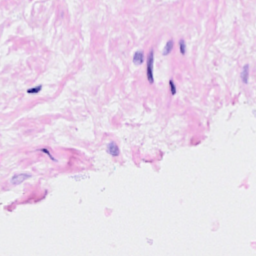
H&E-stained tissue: Breast